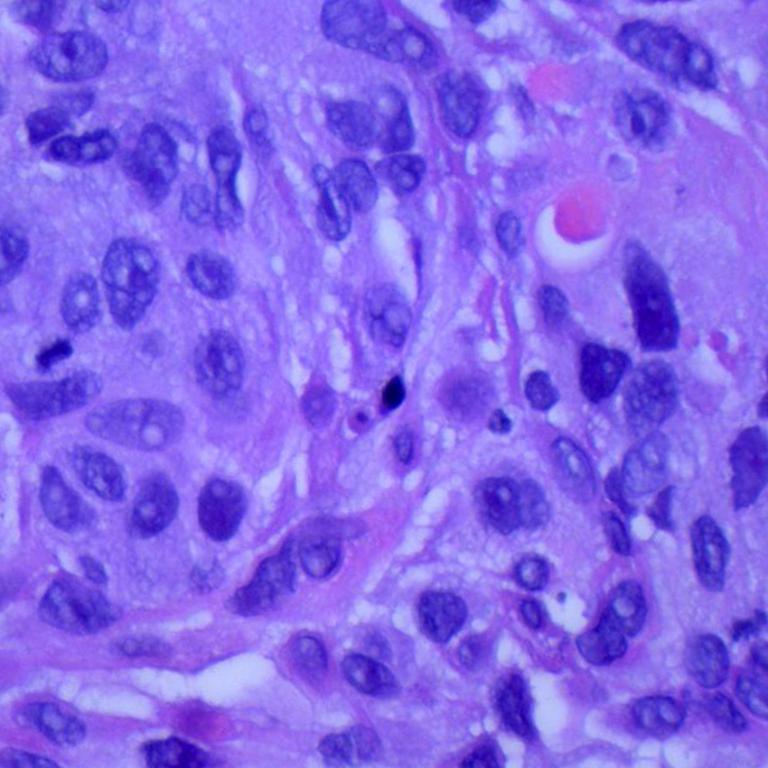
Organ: lung
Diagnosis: squamous carcinomas